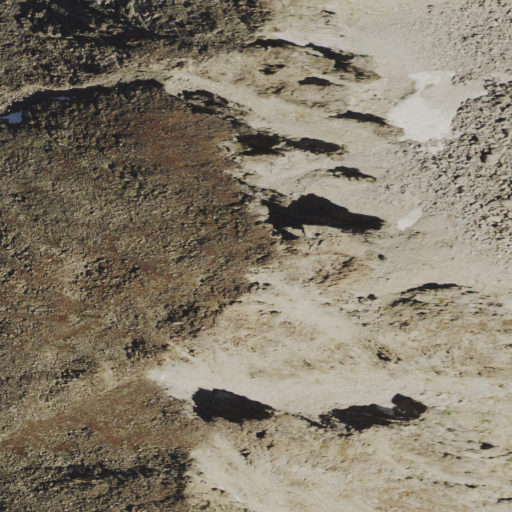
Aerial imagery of mountain in Wyoming named Petroleum Peak containing grassland and barren land